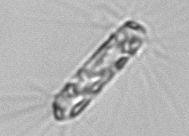
Label: Corethron_hystrix